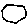
Label: hexagon